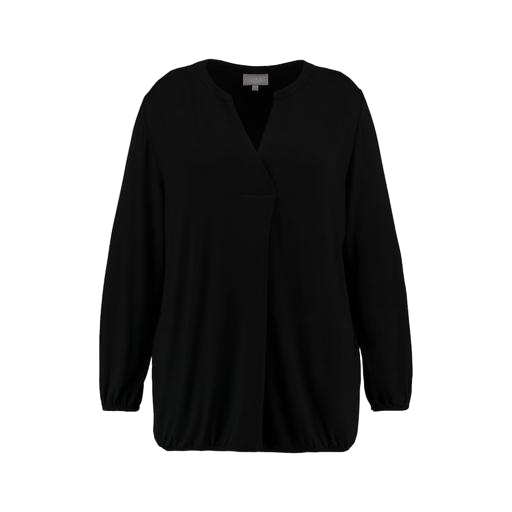
black tracy cross front blouse, black ponte relaxed blouse, l/s blouse, white background